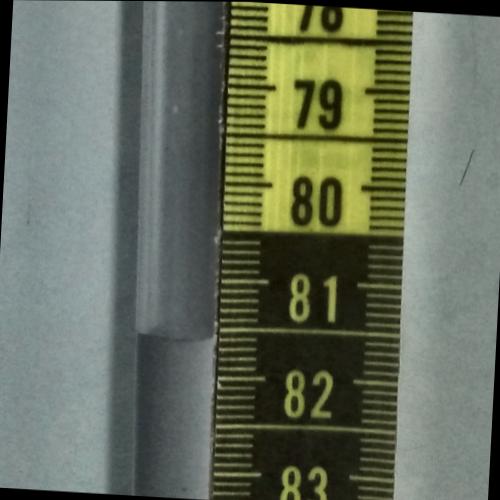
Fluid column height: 81.6 cm